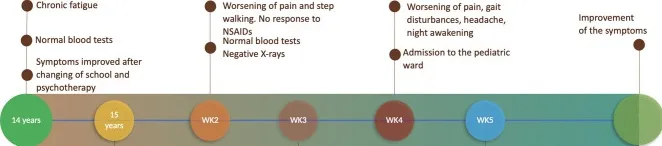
Timeline with relevant data about the episode of care.
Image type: chart (chart)